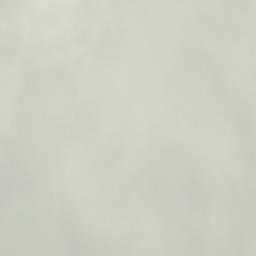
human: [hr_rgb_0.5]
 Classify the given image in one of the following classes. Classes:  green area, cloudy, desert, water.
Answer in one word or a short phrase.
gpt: cloudy